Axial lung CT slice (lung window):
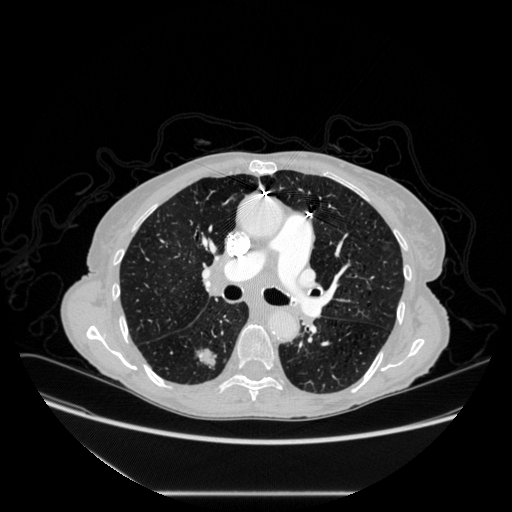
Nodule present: yes
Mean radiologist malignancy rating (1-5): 4.25